Aerial crown-view tile of a tropical tree (Barro Colorado Island, Panama), acquired 20241216:
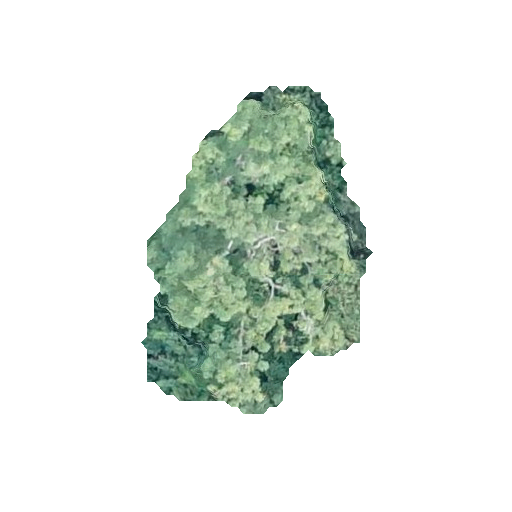
Species: Lonchocarpus heptaphyllus
GBIF accepted scientific name: Lonchocarpus heptaphyllus
Crown area: 75.345 m²